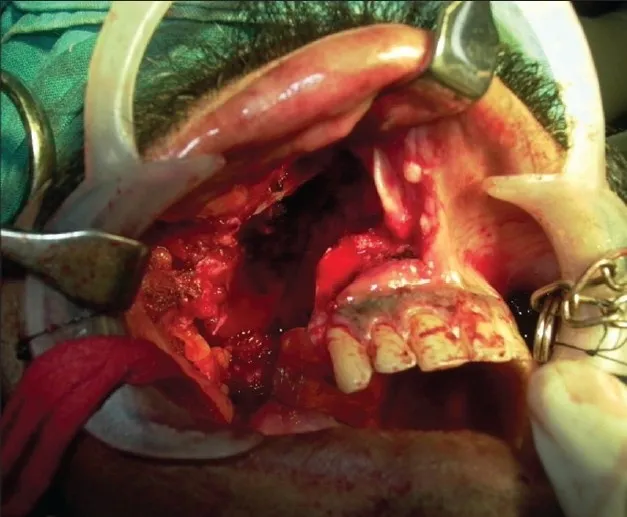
Inferior maxillectomy defect.
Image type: medical_photograph (other_medical_photograph)